Question: To illustrate my issue, I have the following mathML.
'''
<math>
<msup>
<mrow>
<mo>(</mo>
<msup>
<mn>2</mn>
<mn>3</mn>
</msup>
<mo>)</mo>
</mrow>
<msup>
<mn></mn>
<mn>4</mn>
</msup>
</msup>
<mn>=</mn>
<mn>(2*2*2)*(2*2*2)*(2*2*2)*(2*2*2)</mn>
</math>
'''
It renders the text at the bottom of the screen shot below. What I want to happen is for the last (2*2*2) to appear directly below the first one if it won't fit on one line. But if the screen is wide enough to put it all on a single line, I want it to do that.

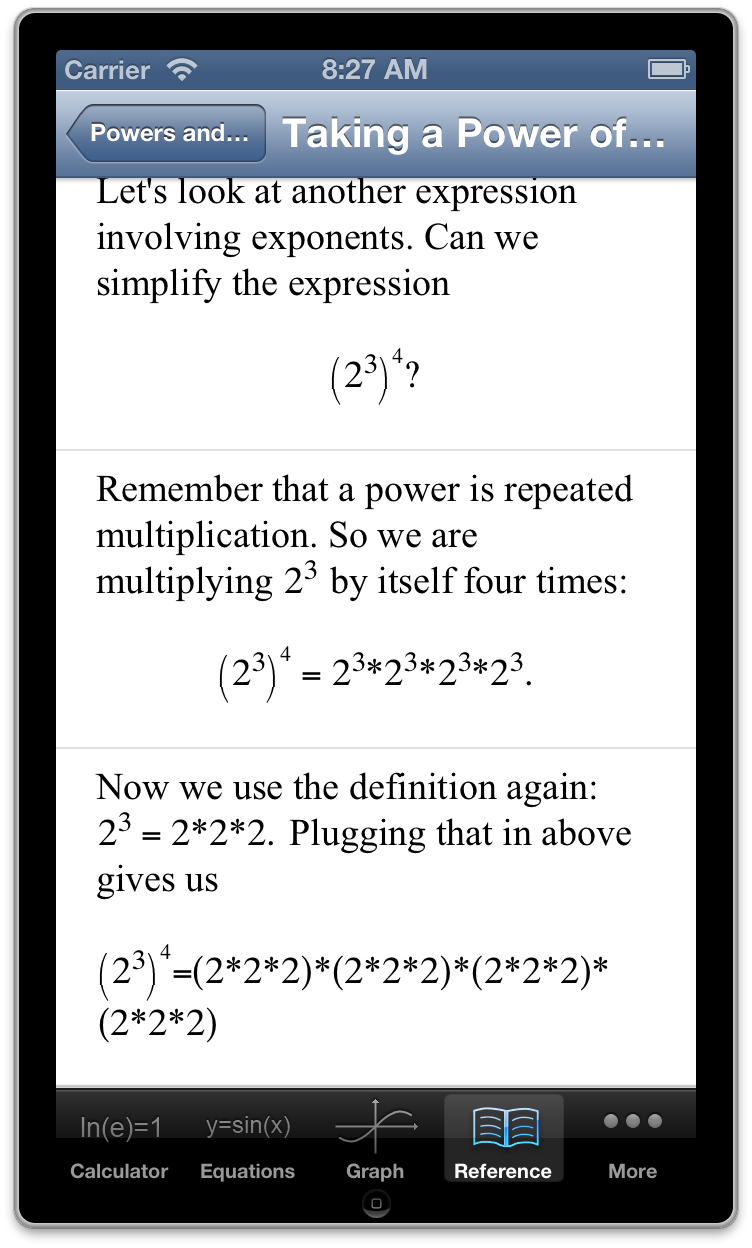
Answer: That final
'''
<mn>(2*2*2)*(2*2*2)*(2*2*2)*(2*2*2)</mn>
'''
has given up on markup and put it all in a number which doesn't really give the MathML renderer a chance. It would be better as
'''
<mrow>
<mrow><mo>(</mo><mn>2</mn><mo>*</mo><mn>2</mn><mo>*</mo><mn>2</mn><mo>)</mo></mrow>
<mo>*</mo>
<mrow><mo>(</mo><mn>2</mn><mo>*</mo><mn>2</mn><mo>*</mo><mn>2</mn><mo>)</mo></mrow>
<mo>*</mo>
<mrow><mo>(</mo><mn>2</mn><mo>*</mo><mn>2</mn><mo>*</mo><mn>2</mn><mo>)</mo></mrow>
<mo>*</mo>
<mrow><mo>(</mo><mn>2</mn><mo>*</mo><mn>2</mn><mo>*</mo> <mn>2</mn><mo>)</mo></mrow>
</mrow>
'''
MathML3 has specific linebreaking and alignment attributes which would in theory allow you to explicitly set an alignment point at the '=' however your picture looks like a mobile device and I don't think there is a MathML3 implementation yet. It may be that marking up the rhs as above is sufficient, but if not the MathML2 way to specify alignment would be to use a one row table. Something like:
'''
<math><mtable><mtr><mtd>
<mrow>
<msup>
<mrow>
<mo>(</mo>
<msup>
<mn>2</mn>
<mn>3</mn>
</msup>
<mo>)</mo>
</mrow>
<msup>
<mn></mn>
<mn>4</mn>
</msup>
</msup>
<mn>=</mn>
</mrow>
</mtd><mtd columnalign="left">
<mrow>
<mrow><mo>(</mo><mn>2</mn><mo>*</mo><mn>2</mn><mo>*</mo><mn>2</mn><mo>)</mo></mrow>
<mo>*</mo>
<mrow><mo>(</mo><mn>2</mn><mo>*</mo><mn>2</mn><mo>*</mo><mn>2</mn><mo>)</mo></mrow>
<mo>*</mo>
<mrow><mo>(</mo><mn>2</mn><mo>*</mo><mn>2</mn><mo>*</mo><mn>2</mn><mo>)</mo></mrow>
<mo>*</mo>
<mrow><mo>(</mo><mn>2</mn><mo>*</mo><mn>2</mn><mo>*</mo> <mn>2</mn><mo>)</mo></mrow>
</mrow>
</mtd></mtr></mtable>
</math>
'''